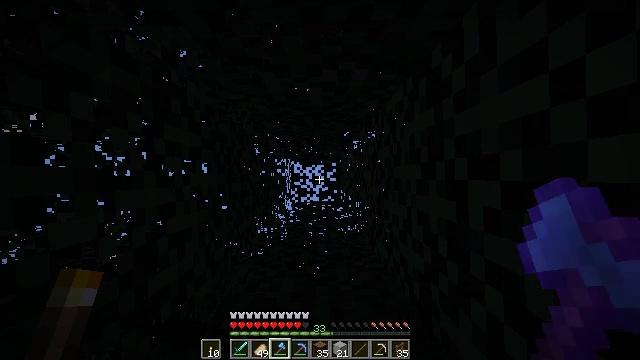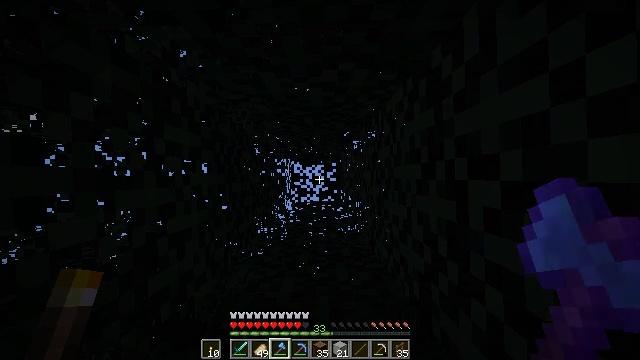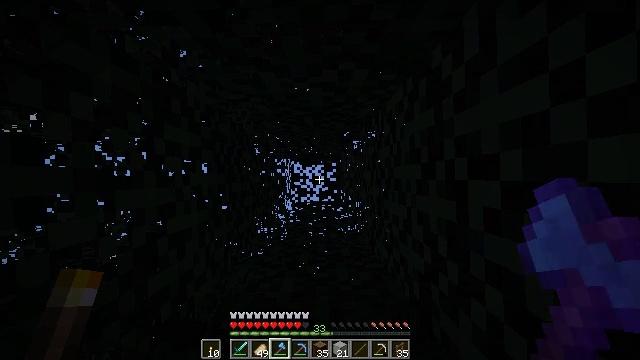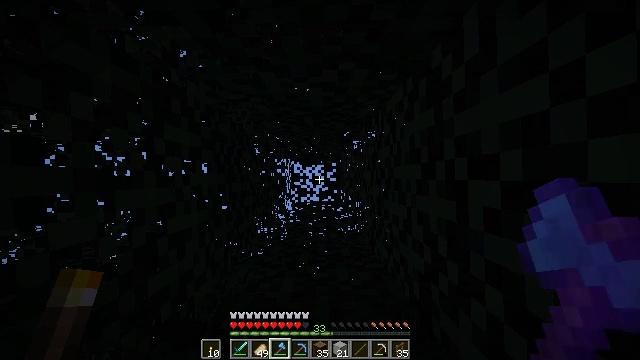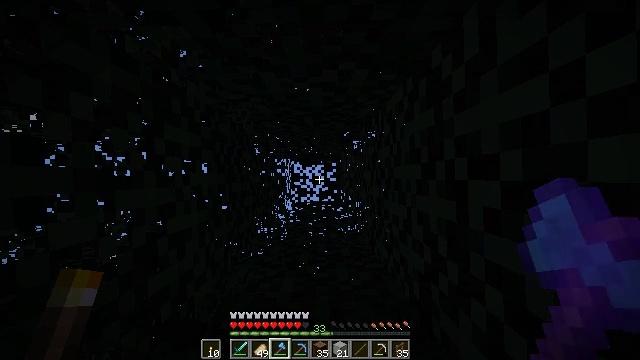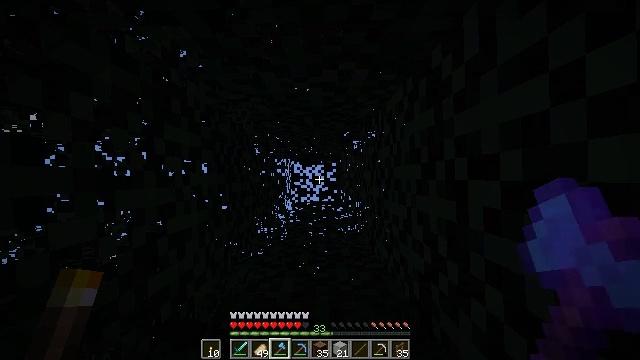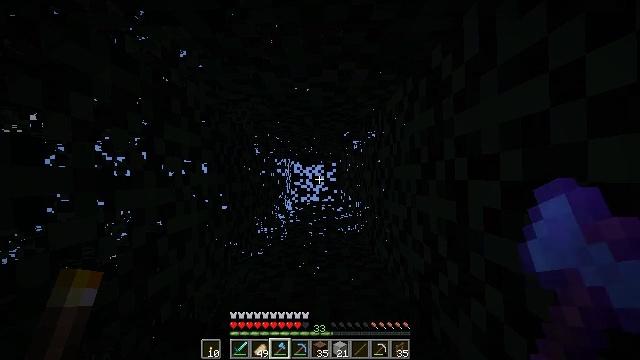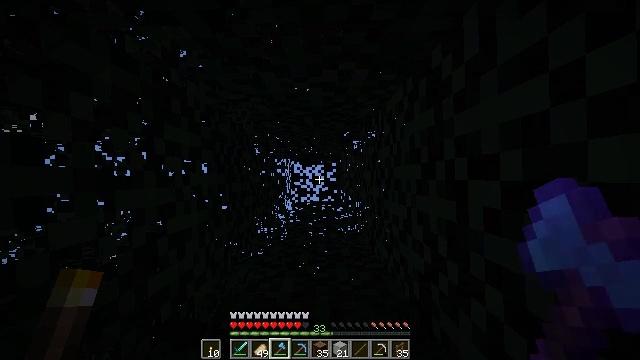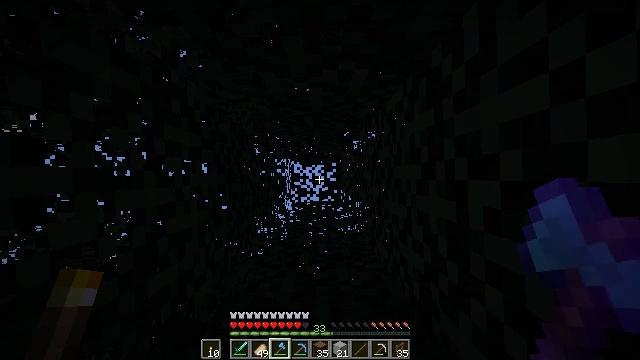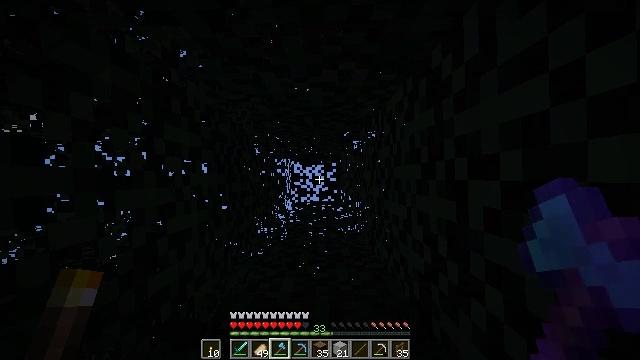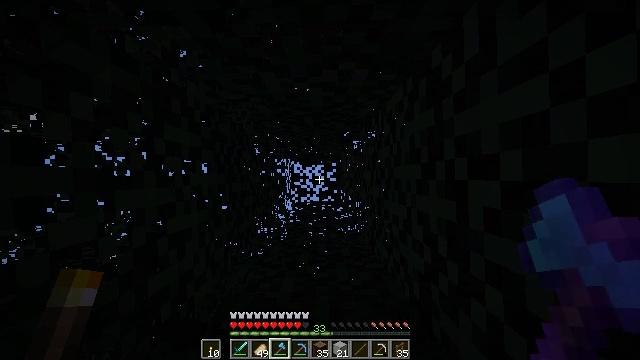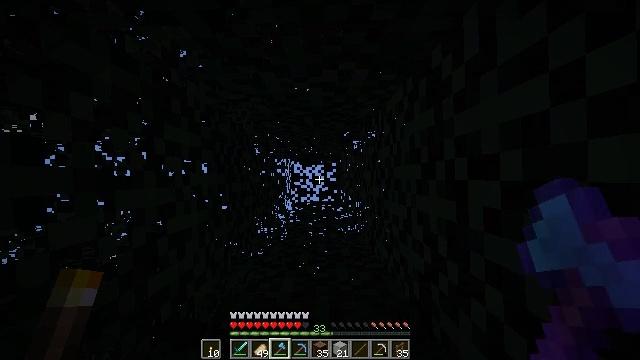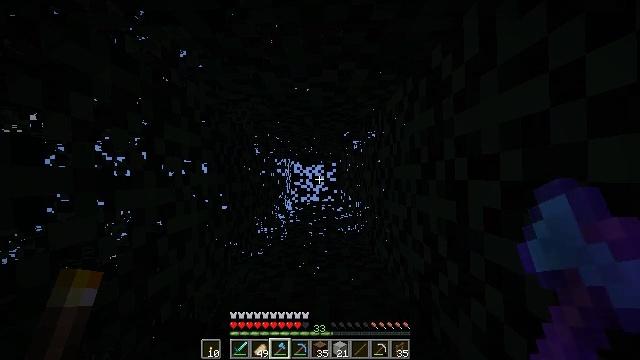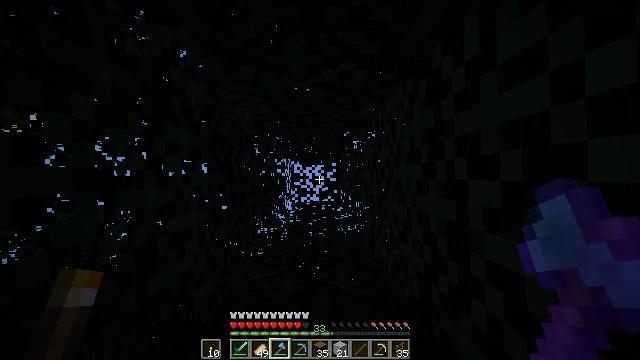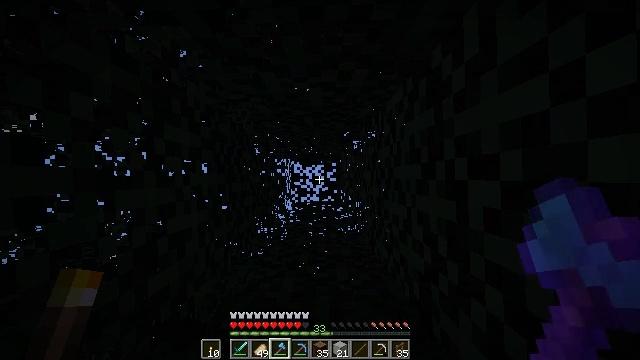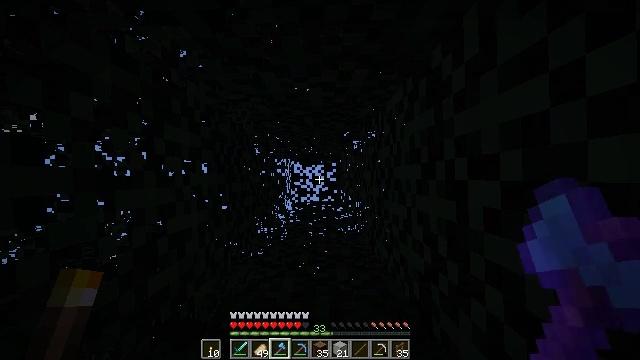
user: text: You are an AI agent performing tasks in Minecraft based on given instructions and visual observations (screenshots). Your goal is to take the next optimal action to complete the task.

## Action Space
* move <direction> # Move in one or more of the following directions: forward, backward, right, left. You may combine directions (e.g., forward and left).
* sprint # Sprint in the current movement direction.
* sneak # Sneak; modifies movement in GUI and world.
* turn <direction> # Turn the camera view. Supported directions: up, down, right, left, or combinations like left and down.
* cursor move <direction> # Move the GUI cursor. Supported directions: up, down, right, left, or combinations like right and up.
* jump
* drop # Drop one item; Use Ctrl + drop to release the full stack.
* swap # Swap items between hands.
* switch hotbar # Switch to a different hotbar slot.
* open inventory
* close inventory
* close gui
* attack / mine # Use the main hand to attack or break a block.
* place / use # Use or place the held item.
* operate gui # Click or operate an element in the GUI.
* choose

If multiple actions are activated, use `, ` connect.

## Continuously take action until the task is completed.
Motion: motion action
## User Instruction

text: Disassemble the brown bed.
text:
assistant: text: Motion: no_op
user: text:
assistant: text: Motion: no_op
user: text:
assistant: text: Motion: no_op
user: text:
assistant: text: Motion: no_op
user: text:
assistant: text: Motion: no_op
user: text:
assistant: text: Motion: no_op
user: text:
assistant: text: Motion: no_op
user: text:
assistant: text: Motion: no_op
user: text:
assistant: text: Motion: no_op
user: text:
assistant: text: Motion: no_op
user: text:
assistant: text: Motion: no_op
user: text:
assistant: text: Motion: no_op
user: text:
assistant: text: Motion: no_op
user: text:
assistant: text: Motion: no_op
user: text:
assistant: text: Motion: no_op
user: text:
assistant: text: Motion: no_op
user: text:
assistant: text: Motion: no_op
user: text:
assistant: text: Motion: no_op
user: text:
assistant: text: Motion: no_op
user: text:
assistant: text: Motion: no_op
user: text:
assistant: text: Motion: no_op
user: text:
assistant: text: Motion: no_op
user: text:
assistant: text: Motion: no_op
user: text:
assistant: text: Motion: no_op
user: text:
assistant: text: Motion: no_op
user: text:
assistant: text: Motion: no_op
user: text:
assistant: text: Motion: no_op
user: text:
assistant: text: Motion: no_op
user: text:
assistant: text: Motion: no_op
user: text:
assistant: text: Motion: no_op